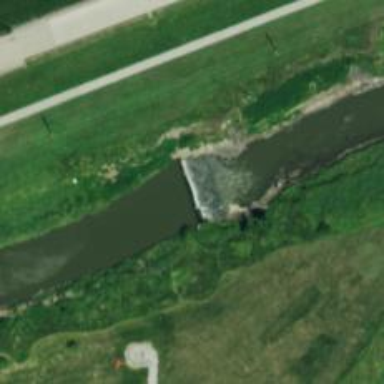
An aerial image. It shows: Weir along the waterway.